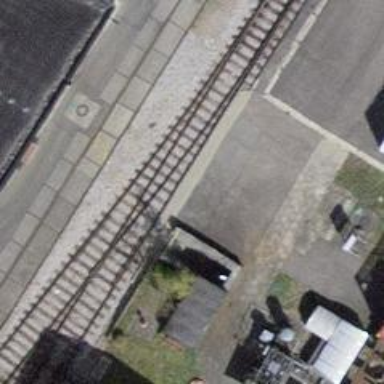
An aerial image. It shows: Single-track railway spur.